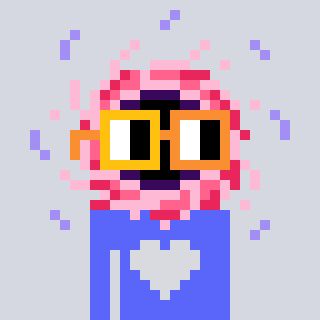
a pixel art character with square yellow and orange glasses, a blackhole-shaped head and a purple-colored body on a cool background